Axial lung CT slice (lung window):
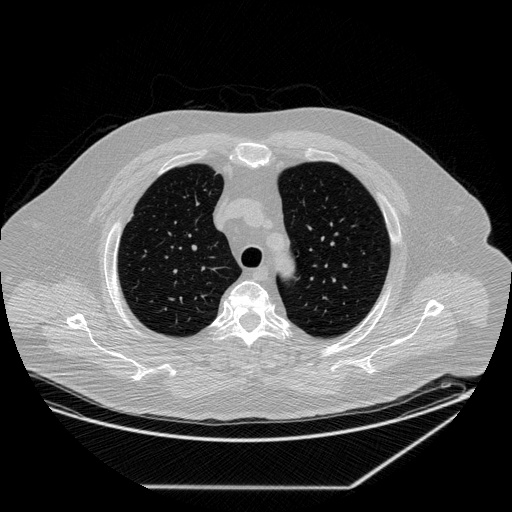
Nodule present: no